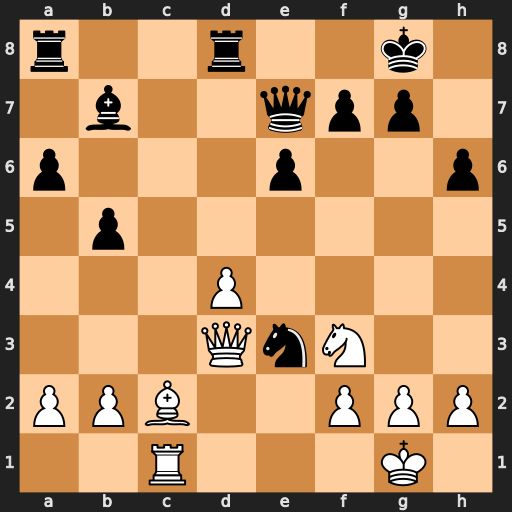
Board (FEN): r2r2k1/1b2qpp1/p3p2p/1p6/3P4/3QnN2/PPB2PPP/2R3K1
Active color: w
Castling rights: -
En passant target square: -
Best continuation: Qh7+ Kf8 Qh8#